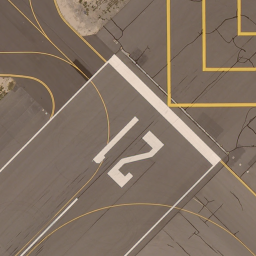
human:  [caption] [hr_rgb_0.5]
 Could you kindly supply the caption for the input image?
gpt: It is a straight runway with some white mark lines and a number on it .

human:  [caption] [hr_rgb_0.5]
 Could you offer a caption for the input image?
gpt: There are some mark lines and a number on the straight runway .

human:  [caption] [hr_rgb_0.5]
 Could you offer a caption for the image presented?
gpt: It is a straight runway with some mark lines and a number on it .

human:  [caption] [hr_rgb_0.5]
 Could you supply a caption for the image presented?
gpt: A straight runway with some mark lines and a number on it .

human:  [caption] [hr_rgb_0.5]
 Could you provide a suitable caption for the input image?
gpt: A straight runway with some white mark lines and a number on it .